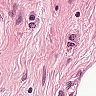
Metastatic tissue present: no